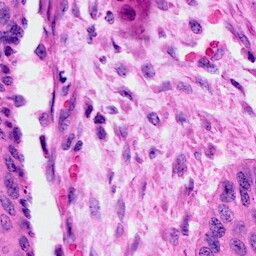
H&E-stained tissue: Cervix